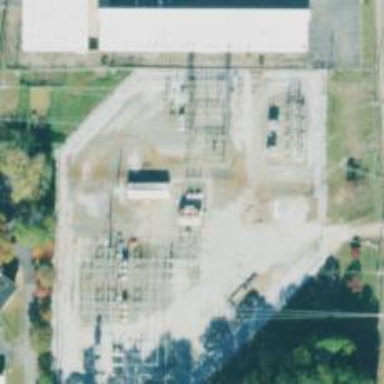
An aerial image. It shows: Switch for power supply.